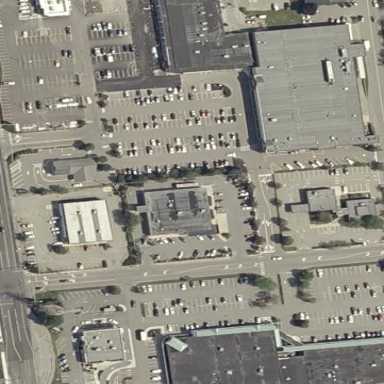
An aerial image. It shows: Retail building.